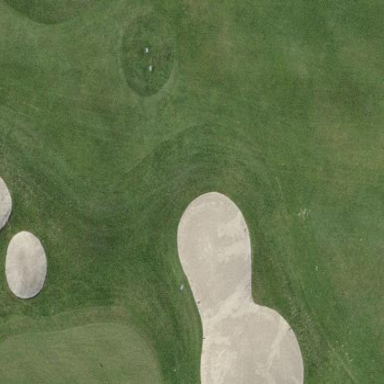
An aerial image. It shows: Golf bunker.